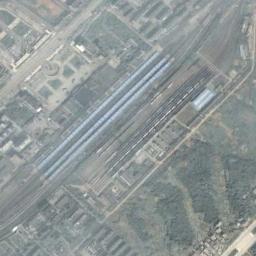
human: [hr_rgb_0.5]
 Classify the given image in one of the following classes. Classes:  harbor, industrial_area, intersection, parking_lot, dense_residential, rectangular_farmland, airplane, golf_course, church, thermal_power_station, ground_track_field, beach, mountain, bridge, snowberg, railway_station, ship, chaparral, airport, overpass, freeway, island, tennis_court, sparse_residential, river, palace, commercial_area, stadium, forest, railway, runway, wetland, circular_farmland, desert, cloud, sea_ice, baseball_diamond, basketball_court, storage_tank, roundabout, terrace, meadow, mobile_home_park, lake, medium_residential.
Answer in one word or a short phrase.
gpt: railway_station